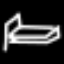
Label: bed